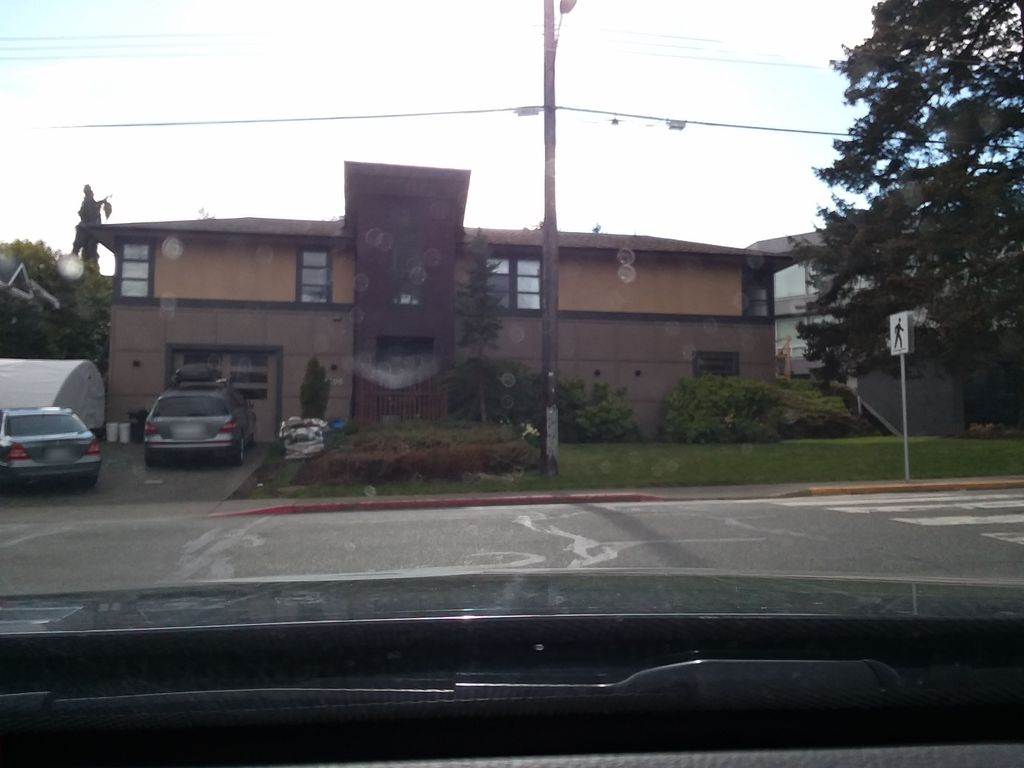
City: victoria